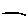
Label: line